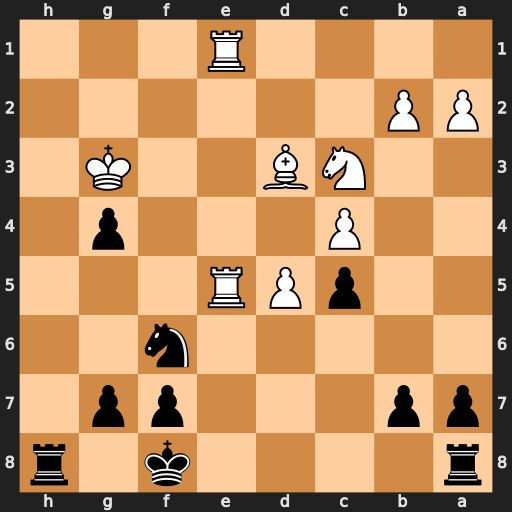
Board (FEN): r4k1r/pp3pp1/5n2/2pPR3/2P3p1/2NB2K1/PP6/4R3
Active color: b
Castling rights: -
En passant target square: -
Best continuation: Rh3+ Kf2 Rxd3